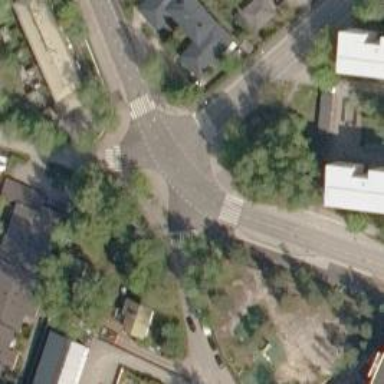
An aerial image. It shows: Junction.